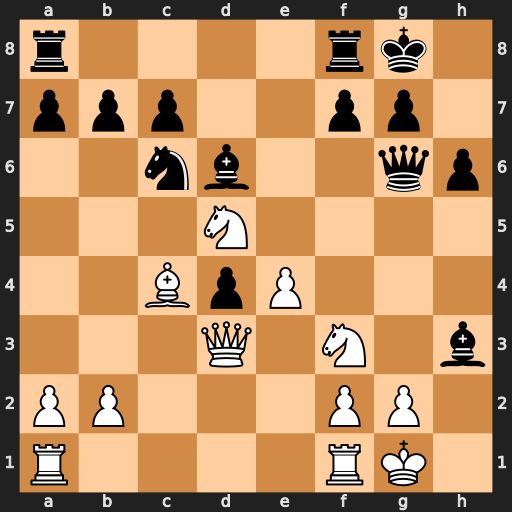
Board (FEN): r4rk1/ppp2pp1/2nb2qp/3N4/2BpP3/3Q1N1b/PP3PP1/R4RK1
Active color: w
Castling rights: -
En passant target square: -
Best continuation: Nh4 Qg4 Qxh3 Qxh3 gxh3